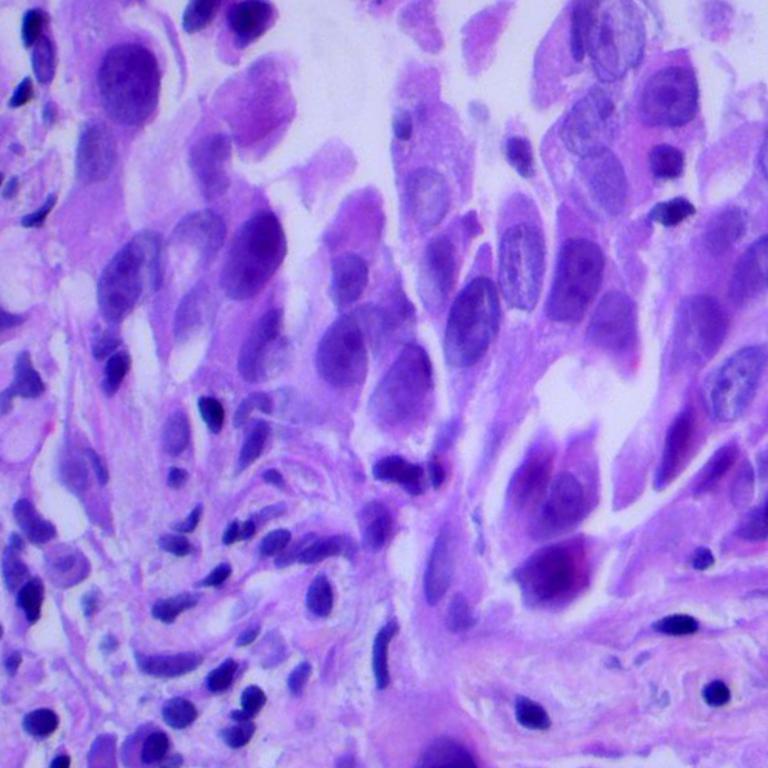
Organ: lung
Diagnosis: adenocarcinomas